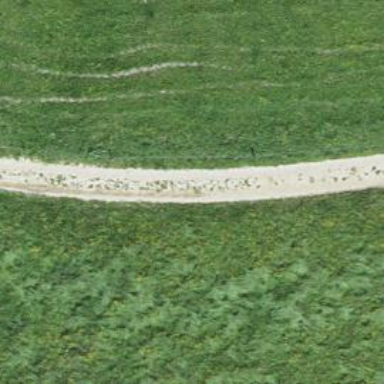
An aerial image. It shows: Unpaved track with grade 4 tracktype.